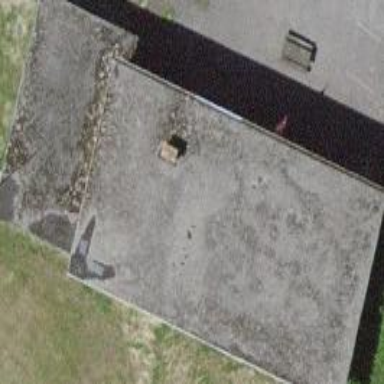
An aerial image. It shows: Building used as shooting sports center.